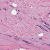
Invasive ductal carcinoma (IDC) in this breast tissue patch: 1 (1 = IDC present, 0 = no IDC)